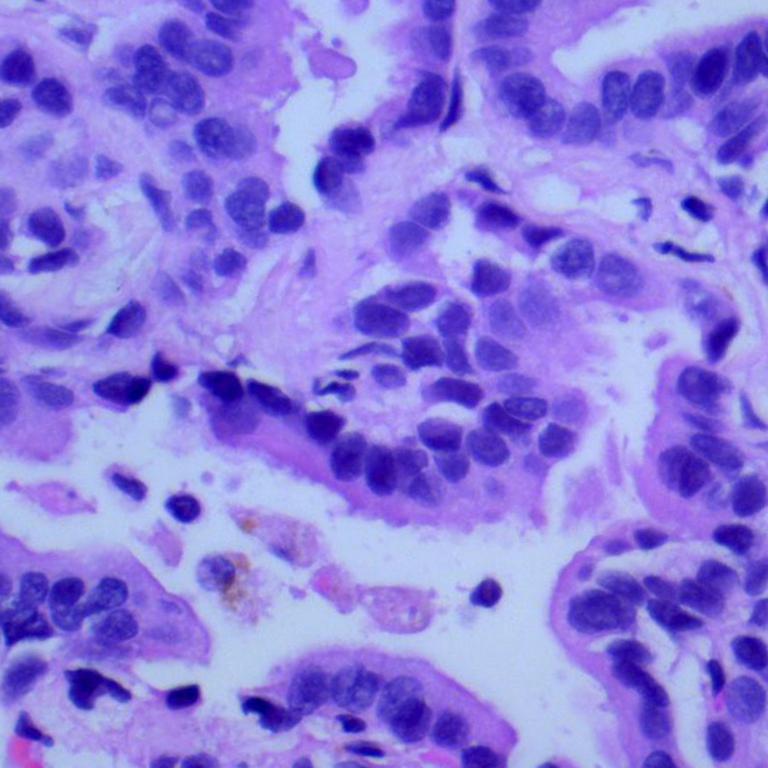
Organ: lung
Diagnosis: adenocarcinomas